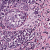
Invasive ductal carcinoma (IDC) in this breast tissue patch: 1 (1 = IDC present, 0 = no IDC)